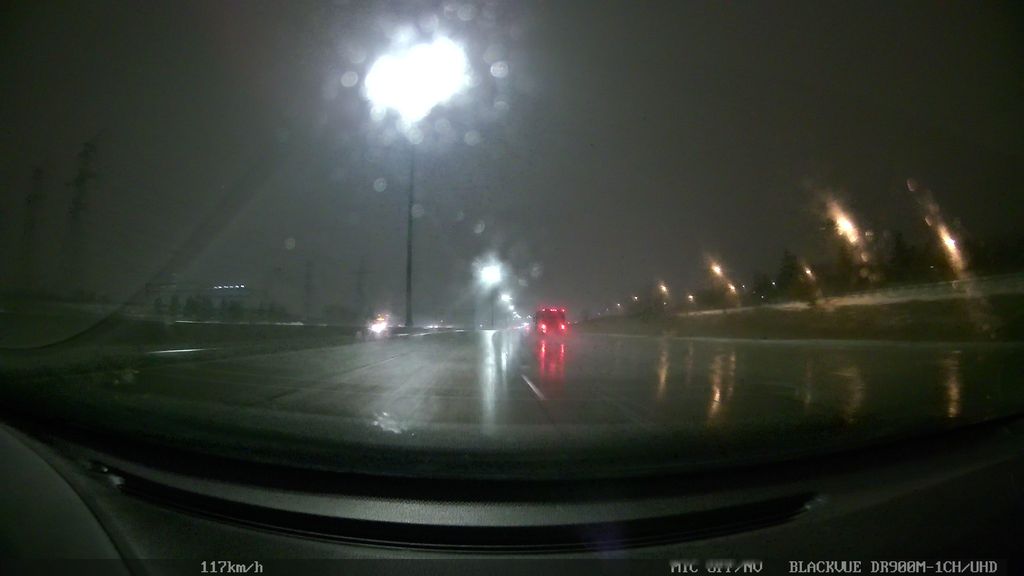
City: toronto